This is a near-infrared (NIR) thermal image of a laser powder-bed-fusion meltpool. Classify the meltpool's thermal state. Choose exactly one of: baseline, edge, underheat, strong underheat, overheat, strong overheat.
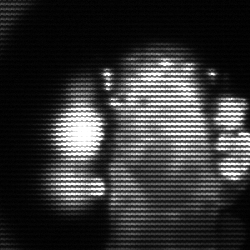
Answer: strong underheat